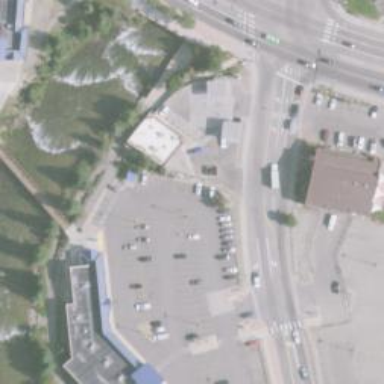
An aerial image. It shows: Convenience shop.